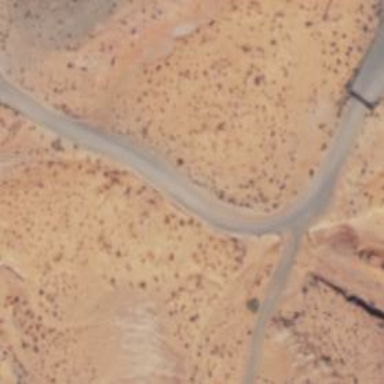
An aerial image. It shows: Service road.